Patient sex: F
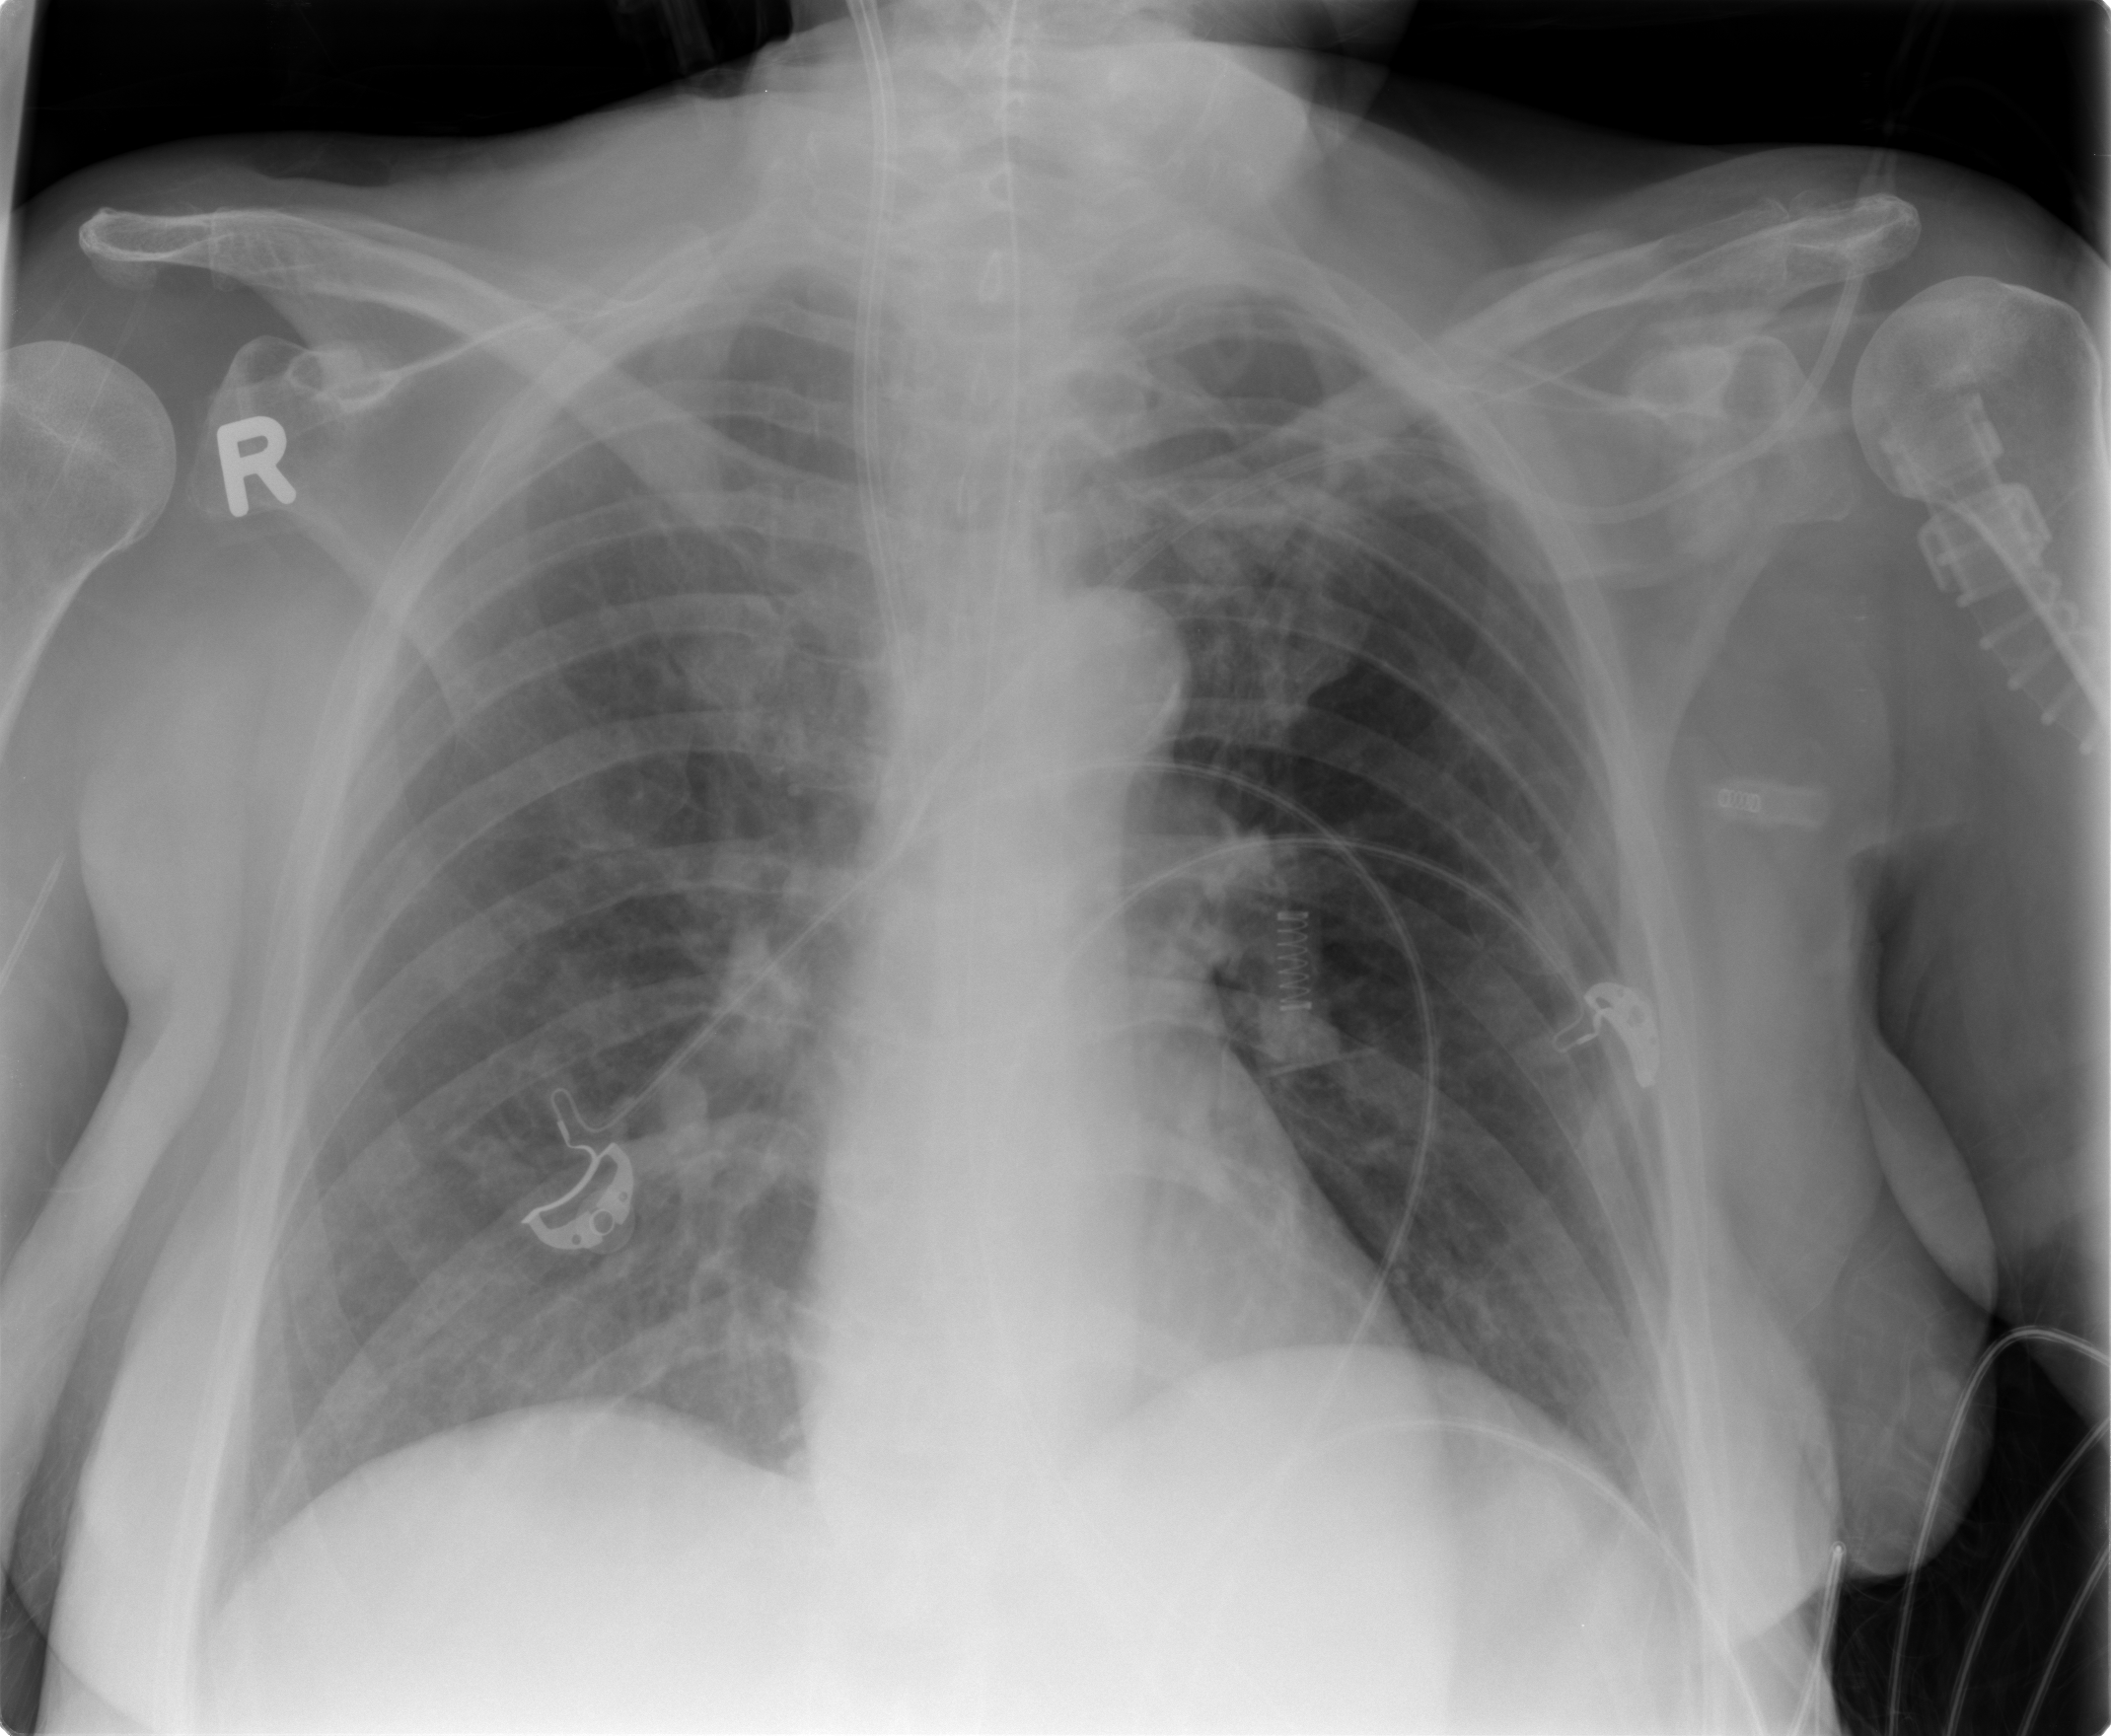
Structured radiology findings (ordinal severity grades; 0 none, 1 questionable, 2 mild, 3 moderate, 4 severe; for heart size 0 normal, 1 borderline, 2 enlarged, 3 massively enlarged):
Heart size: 0
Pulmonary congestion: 1
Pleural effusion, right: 0
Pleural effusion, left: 0
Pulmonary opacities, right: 0
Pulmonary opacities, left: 0
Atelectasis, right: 1
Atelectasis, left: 1